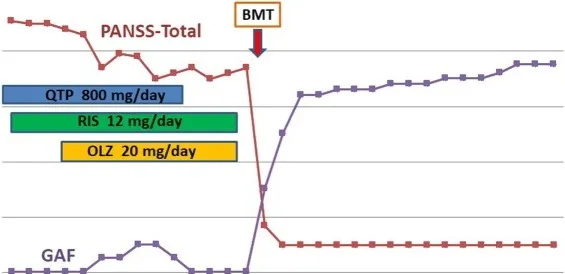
Treatment and clinical course of the case. Their psychiatric symptoms were evaluated by PANSS. Functioning was assessed using the GAF of the DSM-IV-TR. BMT, bone marrow transplantation; QTP, quetiapine; RIS, risperidone; OLZ, olanzapine; PANSS, Positive and Negative Symptom Scale; GAF, Global Assessment of Functioning Scale.
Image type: pathology (immunostaining)